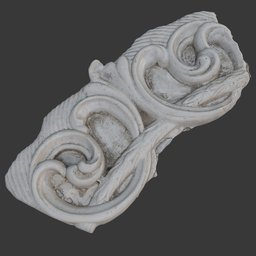
Label: decoration